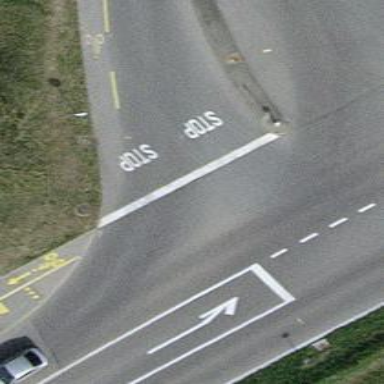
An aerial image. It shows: Asphalt cycleway.